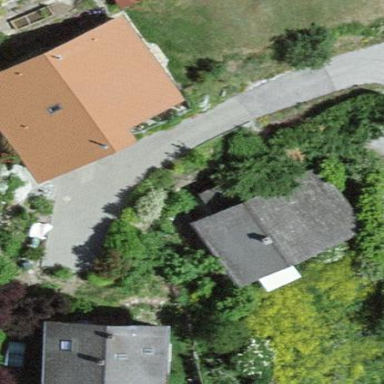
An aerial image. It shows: Residential building.